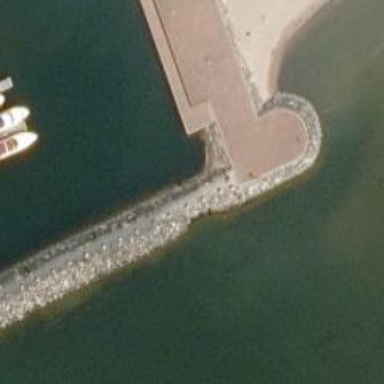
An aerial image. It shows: Marina.